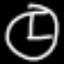
Label: clock